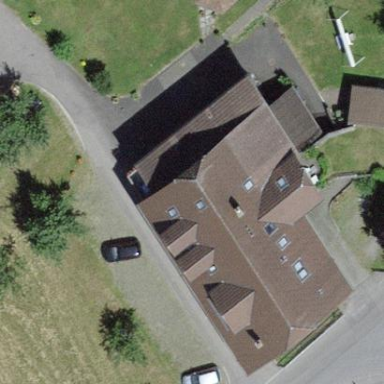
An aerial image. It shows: Residential building with half-hipped roof shape.